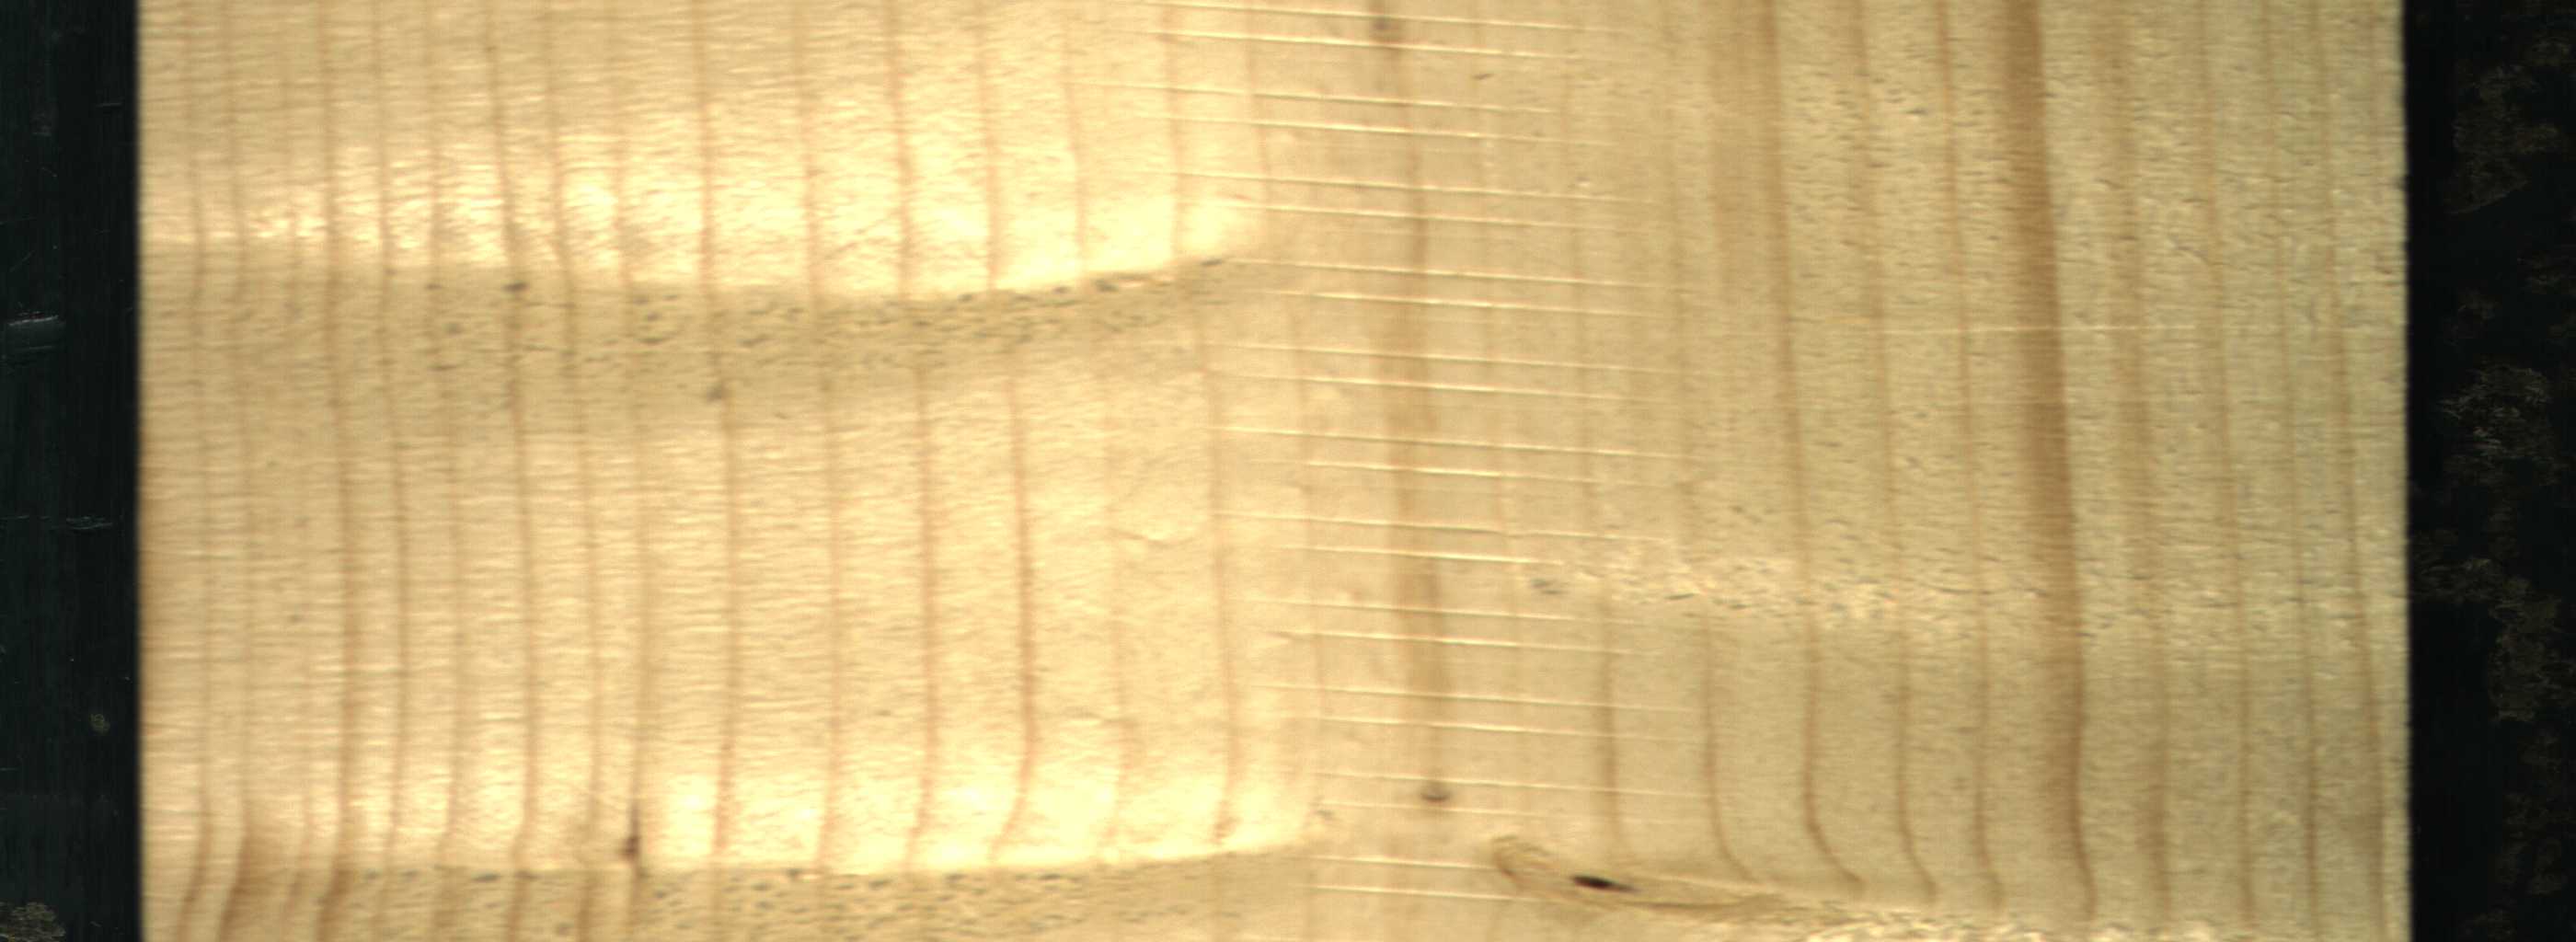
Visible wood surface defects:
Dead_Knot